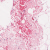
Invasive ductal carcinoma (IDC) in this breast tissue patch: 0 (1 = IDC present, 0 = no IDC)